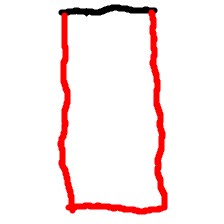
Shape: rectangle